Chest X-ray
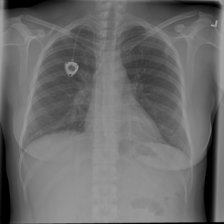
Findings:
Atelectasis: negative
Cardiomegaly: negative
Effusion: negative
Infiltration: positive
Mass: negative
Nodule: negative
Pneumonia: negative
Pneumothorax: negative
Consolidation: negative
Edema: negative
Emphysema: negative
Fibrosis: negative
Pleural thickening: negative
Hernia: negative